Question: Can anyone please help me solving the following code?
'''
#include<stdio.h>
#include<stdlib.h>
int main()
{
FILE *fp;
char another= 'Y';
struct emp
{
char name[14];
int age;
float bs;
}e;
fp = fopen("Employee.DAT", "wb");
if (fp == NULL)
{
printf("Cannot open file");
exit(1);
}
while (another == 'Y')
{
printf("
Enter name, age and basic salary:");
scanf("%s %d %f", e.name, &e.age, &e.bs);
fwrite(&e, sizeof(e), 1, fp);
printf("Add another record?(Y/N)");
another=_getche();
}
fclose(fp);
return 0;
}
'''
I'm trying to input the following:
'Abc 19 11111 Def 20 22222 Ghi 21 33333'
The output for the below code should be as the input of the above code but I'm getting the output for the below as in the image attached below:
'''
#include<stdio.h>
#include<stdlib.h>
int main()
{
FILE *fp;
struct emp
{
char name[14];
int age;
float bs;
}e;
fp = fopen("Employee.dat", "rb");
if (fp == NULL)
{
printf("Cannot open file");
exit(1);
}
while (fread(&e, sizeof(e), 1, fp) == 1);
printf("%s %d %f
", e.name, e.age, e.bs);
fclose(fp);
return 0;
}
'''
I think the problem is with "fread" but I'm unable to find out the problem.
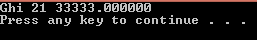
Answer: '''
while (fread(&e, sizeof(e), 1, fp) == 1);
printf("%s %d %f
", e.name, e.age, e.bs);
fclose(fp);
'''
Your print statement is outside of the while loop, so it'll print only the last read information (or invalid, if no call to fread succeeded).
Indentation and blocks help to write correct code:
'''
while (fread(&e, sizeof(e), 1, fp) == 1) {
printf("%s %d %f
", e.name, e.age, e.bs);
}
fclose(fp);
'''
---
Also please note that this is not a good or reliable way to serialise data. The layout of the structure (and even is parts, look for endianness) may change between different compilers and architectures.
---
Also, you should close the file after writing it in the other code.